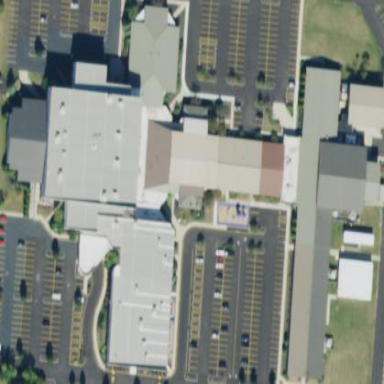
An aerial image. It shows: Place of worship located within school building.